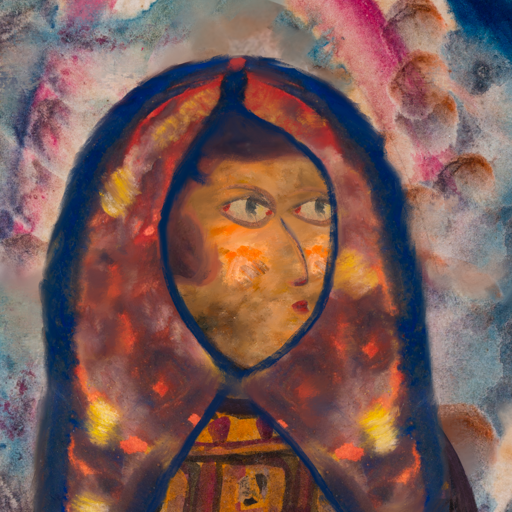
Background: Rupkatha, Head And Neck Side: Gypsy_Queen, Face Side: GypsyMother, Bust: Doll, Hair Side: Mother_And_Son_Son, Head Accessory: Mother_And_Son_Mother_Scarf, Second Necklace: Blank, Necklace: Blank, Baby: Blank